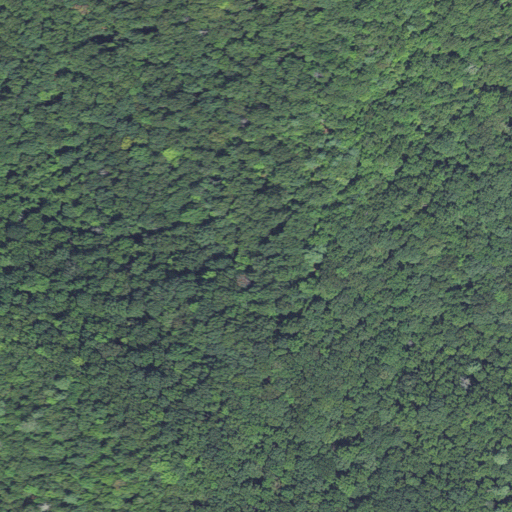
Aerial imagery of gap in North Carolina named Mauney Gap containing deciduous forest and mixed forest